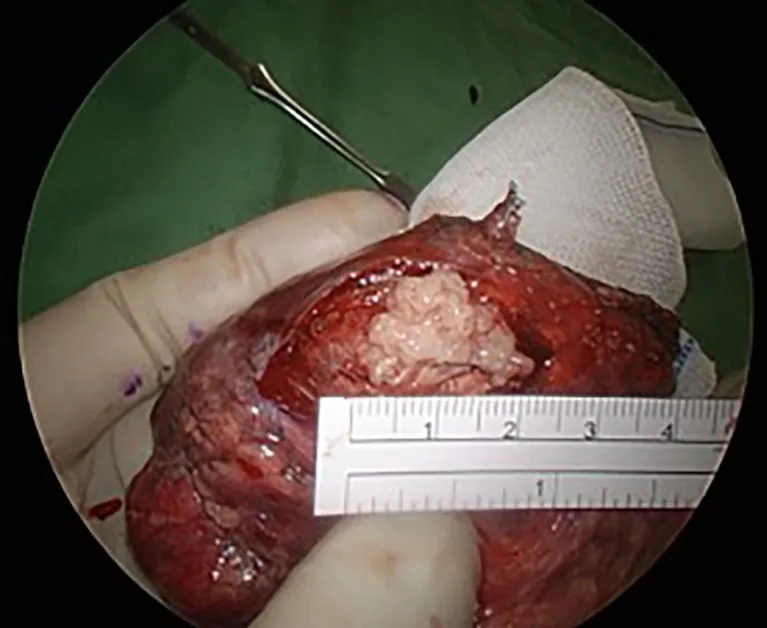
Grossly, the tumor was yellowish, well-defined, soft-to-elastic in texture tumor, and 21 x 15 x 14 mm in size.
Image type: medical_photograph (other_medical_photograph)